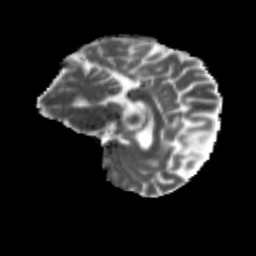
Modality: MD
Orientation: sagittal
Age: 67
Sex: male
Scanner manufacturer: siemens
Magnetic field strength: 3 T
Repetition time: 4.71 s
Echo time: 0.0906 s